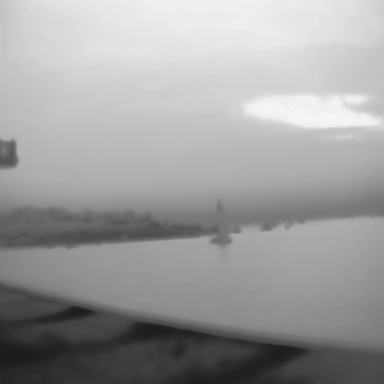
There is a sailboat in the infrared image.